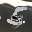
Label: 5